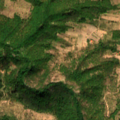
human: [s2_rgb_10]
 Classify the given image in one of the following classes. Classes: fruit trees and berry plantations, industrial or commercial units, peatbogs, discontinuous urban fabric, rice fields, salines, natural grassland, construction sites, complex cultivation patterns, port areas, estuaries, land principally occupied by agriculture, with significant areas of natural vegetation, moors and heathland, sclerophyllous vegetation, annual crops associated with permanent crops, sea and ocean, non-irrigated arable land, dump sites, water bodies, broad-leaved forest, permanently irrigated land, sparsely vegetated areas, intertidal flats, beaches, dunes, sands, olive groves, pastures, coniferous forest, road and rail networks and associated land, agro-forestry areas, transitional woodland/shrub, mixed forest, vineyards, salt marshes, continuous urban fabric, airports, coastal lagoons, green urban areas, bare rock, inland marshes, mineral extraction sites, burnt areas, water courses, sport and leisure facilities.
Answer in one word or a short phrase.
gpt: complex cultivation patterns, land principally occupied by agriculture, with significant areas of natural vegetation, broad-leaved forest, transitional woodland/shrub